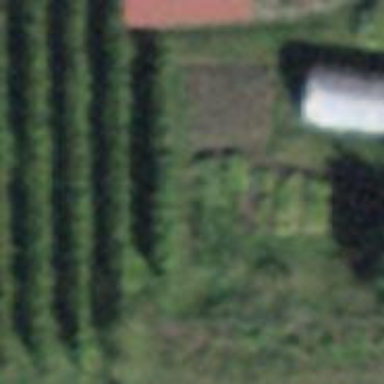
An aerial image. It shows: Vineyard.